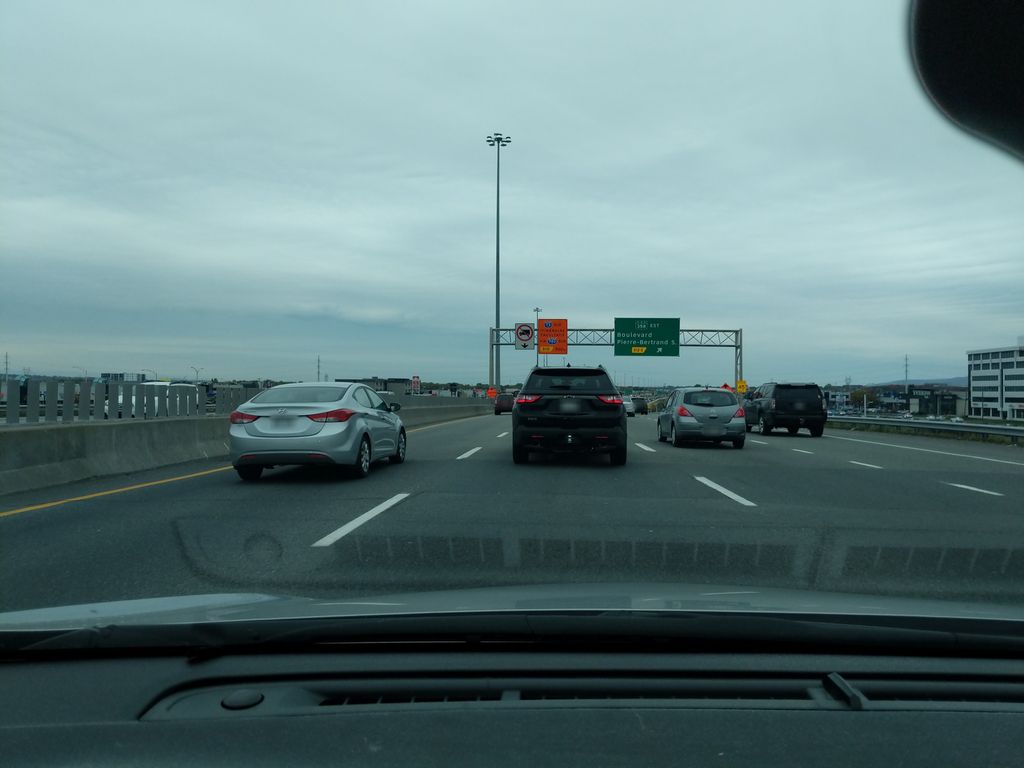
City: quebec_city